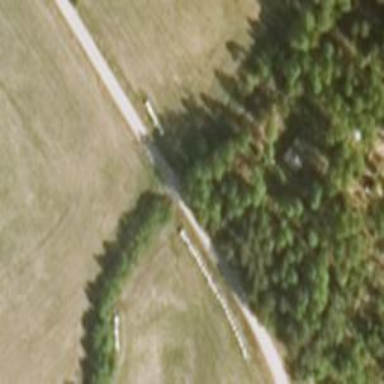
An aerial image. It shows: Unclassified road.